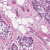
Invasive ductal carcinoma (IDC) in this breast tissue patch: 1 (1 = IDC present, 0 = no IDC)